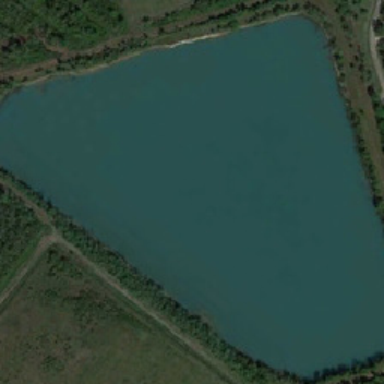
The trapezoidal pond with glaucous water .